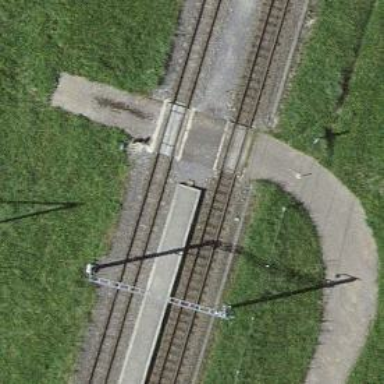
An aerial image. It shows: Railway level crossing.